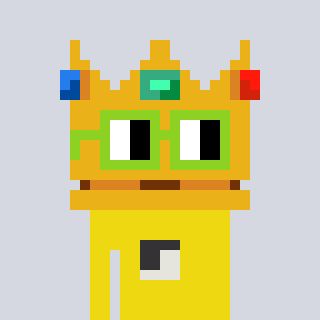
a pixel art character with square light green glasses, a crown-shaped head and a yellow-colored body on a cool background